Field crop: tomato
Growth stage: 1
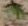
Species: solanum